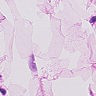
Metastatic tissue present: no